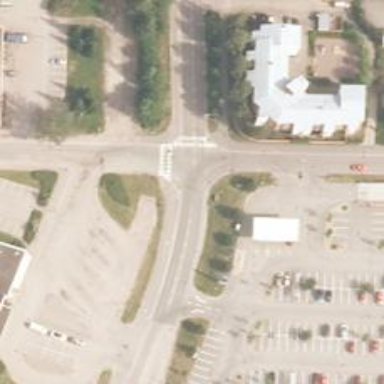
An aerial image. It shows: Marked road crossing.